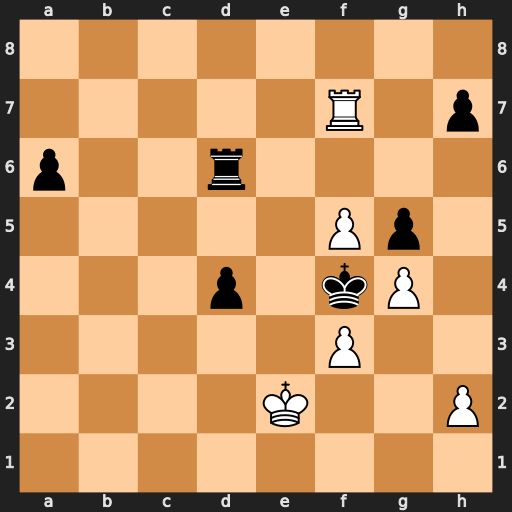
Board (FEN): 8/5R1p/p2r4/5Pp1/3p1kP1/5P2/4K2P/8
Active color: w
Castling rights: -
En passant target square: -
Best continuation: Re7 d3+ Kf2